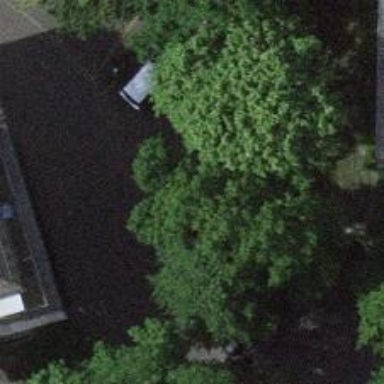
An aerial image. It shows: Car-sharing service available at this location.